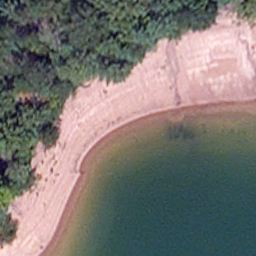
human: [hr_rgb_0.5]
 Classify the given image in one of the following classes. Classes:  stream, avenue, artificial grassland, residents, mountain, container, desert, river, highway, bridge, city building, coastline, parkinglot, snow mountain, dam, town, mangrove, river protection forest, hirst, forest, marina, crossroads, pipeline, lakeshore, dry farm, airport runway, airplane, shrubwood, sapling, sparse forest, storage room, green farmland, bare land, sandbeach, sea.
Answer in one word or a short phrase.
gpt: lakeshore